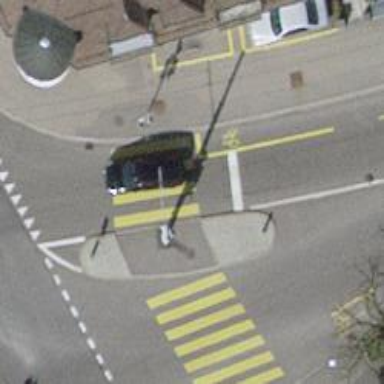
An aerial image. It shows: Zebra crossing with traffic signals.